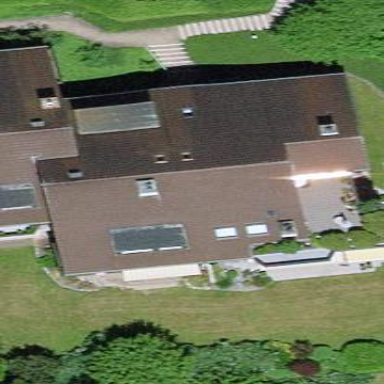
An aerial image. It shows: Residential building.